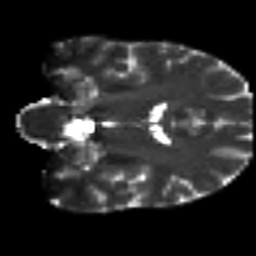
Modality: T2w
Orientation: coronal
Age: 32
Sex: male
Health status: ill
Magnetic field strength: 3 T
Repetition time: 8.4 s
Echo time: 0.0926 s